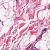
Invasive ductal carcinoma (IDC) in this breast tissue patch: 0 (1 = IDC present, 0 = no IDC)